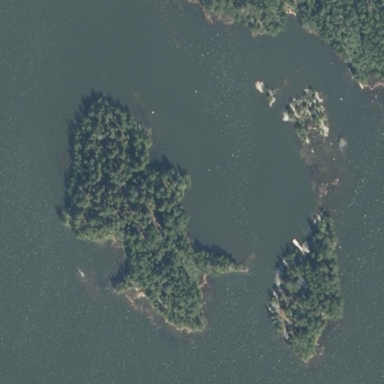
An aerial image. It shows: Island.